Question: Is there a way to alter the frame of the "swipe" '[DELETE]' button used on 'UITableViewCells'? Currently its centred vertically within the cell, but if possible I would like to move it down to the cyan guide show.

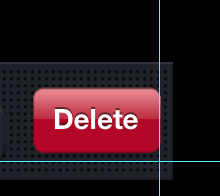
Answer: If you are looking for a strongly true way to solve this problem then you should to subclass of 'UITableViewCell' and override the all state handling methods for correct drawing your own delete button (do not call super in those methods). But there is another easy way:
'''
@implementation CustomCell
- (void)layoutSubviews {
[super layoutSubviews];
if (self.showingDeleteConfirmation) {
if ([self.subviews count] < 4) return;
UIView *delBtn = [self.subviews objectAtIndex:3];
delBtn.frame = CGRectOffset(delBtn.frame, 0, 10);
}
}
@end
'''